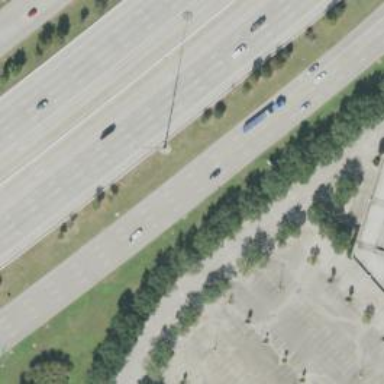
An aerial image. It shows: Secondary road with frontage road.